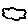
Label: cloud